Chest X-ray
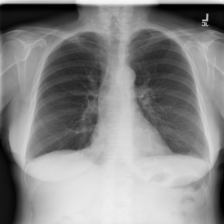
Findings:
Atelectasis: positive
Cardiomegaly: negative
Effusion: negative
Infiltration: negative
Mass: negative
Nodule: negative
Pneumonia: negative
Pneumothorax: negative
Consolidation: negative
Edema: negative
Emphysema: negative
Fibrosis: negative
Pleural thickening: negative
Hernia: negative